Question: I want to use only 1 context for all tests. Than, I inherit all test classes of 'AbstractTest':
'''
@SpringBootTest
public abstract class AbstractTest {
}
'''
I expect that context will be up only time, but it up for every package. I have 5 packages, & context up 5 times.

How to up context only 1 time & to save packages structure?
UPD: test example:
'''
@Test
void create() throws Exception {
Car car = entityGenerator.createCar(profile.getId());
String content = asJson(car);
log.info(content);
result = mockMvc.perform(
post("/v1/car/add")
.contentType(MediaType.APPLICATION_JSON)
.content(content)
)
.andDo(print())
.andExpect(status().isOk())
.andExpect(jsonPath("$.id").isNumber())
.andExpect(jsonPath("$.profileId").value(car.getProfileId()))
.andReturn();
assertEquals(MediaType.APPLICATION_JSON_VALUE, result.getResponse().getContentType());
}
'''
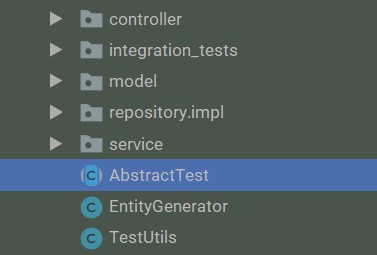
Answer: Spring Test uses a <URL> to reuse already started contexts if the context configuration matches. So by default, you should be fine with having one abstract class or just by annotating your tests with '@SpringBootTest'. The package where the test or production code is in, shouldn't matter.
There are however scenarios where Spring Test will create a new context if you change something for the context configuration e.g. use '@MockBean' or set the active profile.
Take a look at the <URL> and you can find the list of configuration parameters Spring Test uses to identify a context. If one of these parameters changes throughout your tests, you'll get a new context created.
Also ensure that your tests are executed within the same context and you are not using any 'forkMode' of the Maven Surefire plugin.